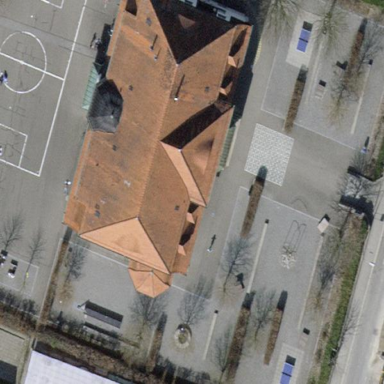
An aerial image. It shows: School.